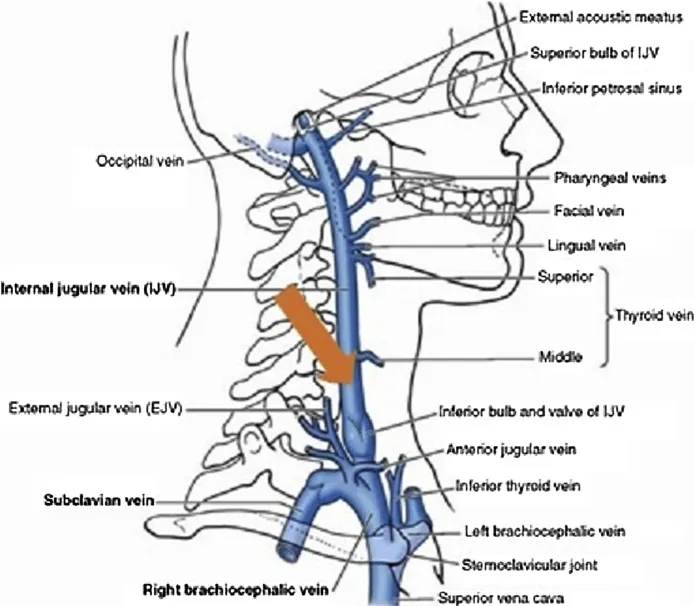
Consistent access point for sampling internal jugular vein (orange arrow) for intra-operative parathyroid hormone level, distal to middle thyroid vein.
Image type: radiology (x_ray)